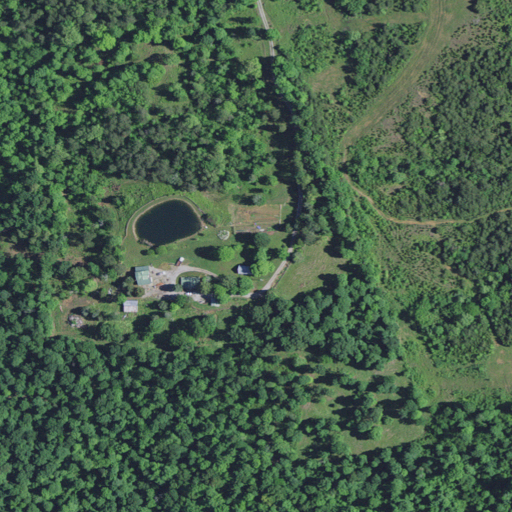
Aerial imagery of mountain in Kentucky named Creekmur Hill containing deciduous forest, mixed forest, grassland, open development, and evergreen forest